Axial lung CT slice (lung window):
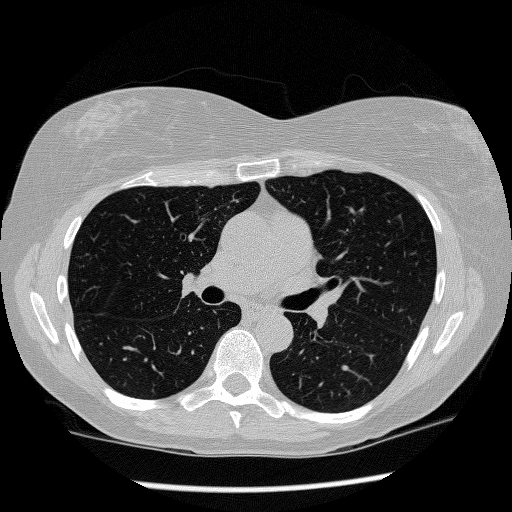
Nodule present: no